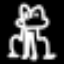
Label: frog